Field crop: tomato
Growth stage: 1
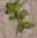
Species: portulaca